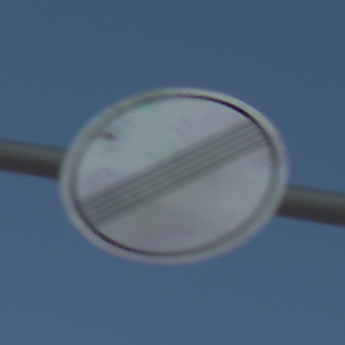
Verkehrszeichen: EndeSaemtlicherBegrenzungen
Umgebung: Outdoor, Nature
Tageszeit: MorningAfternoon
Wetter: PartlyCloudy
Licht: Natural
Jahreszeit: NotSpecified
Kontrast: HighContrast